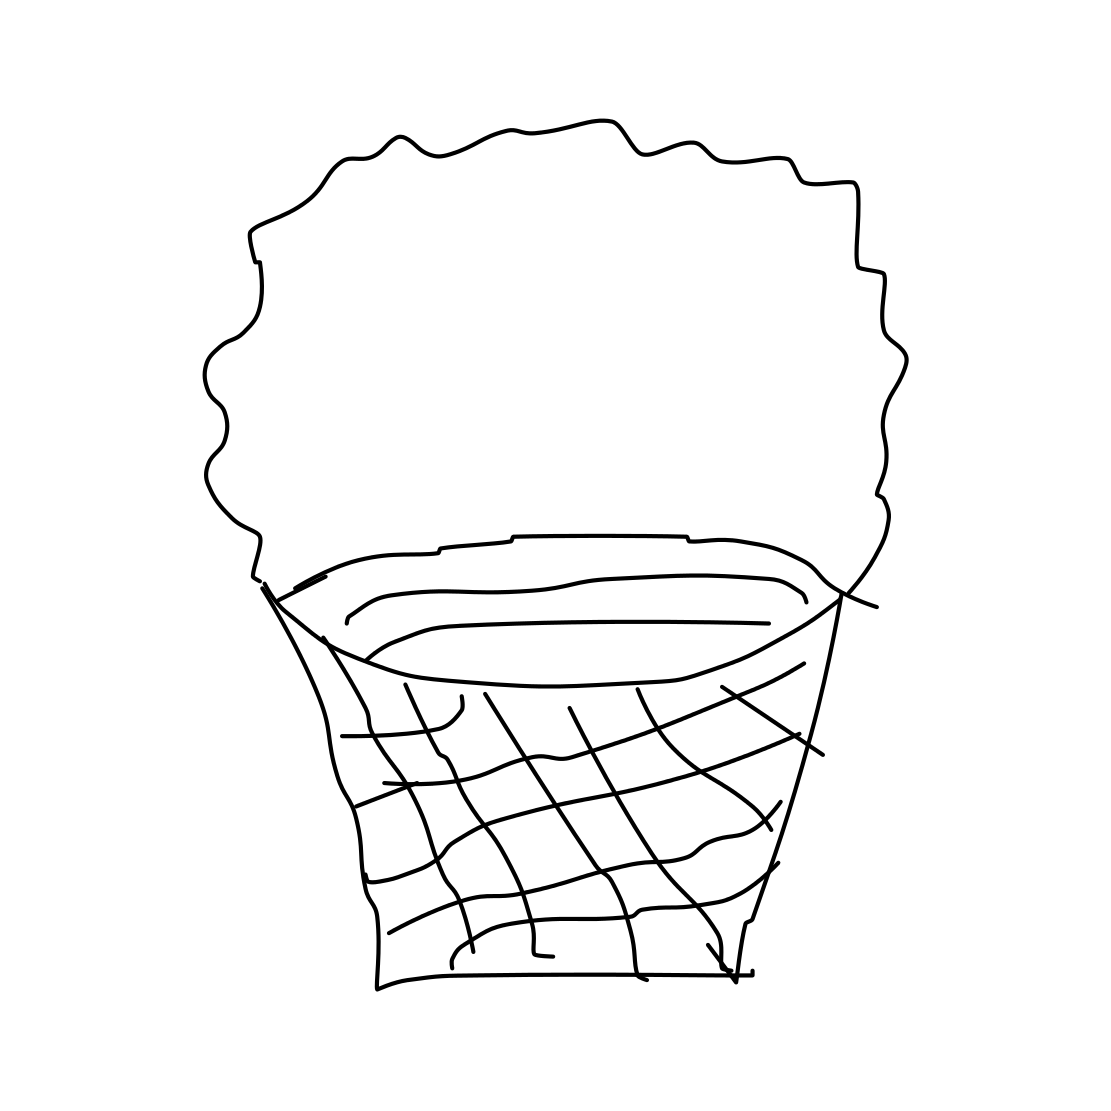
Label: basket